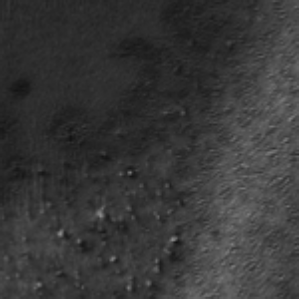
Label: frost